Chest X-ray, PA view. Patient: 56 years old, sex M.
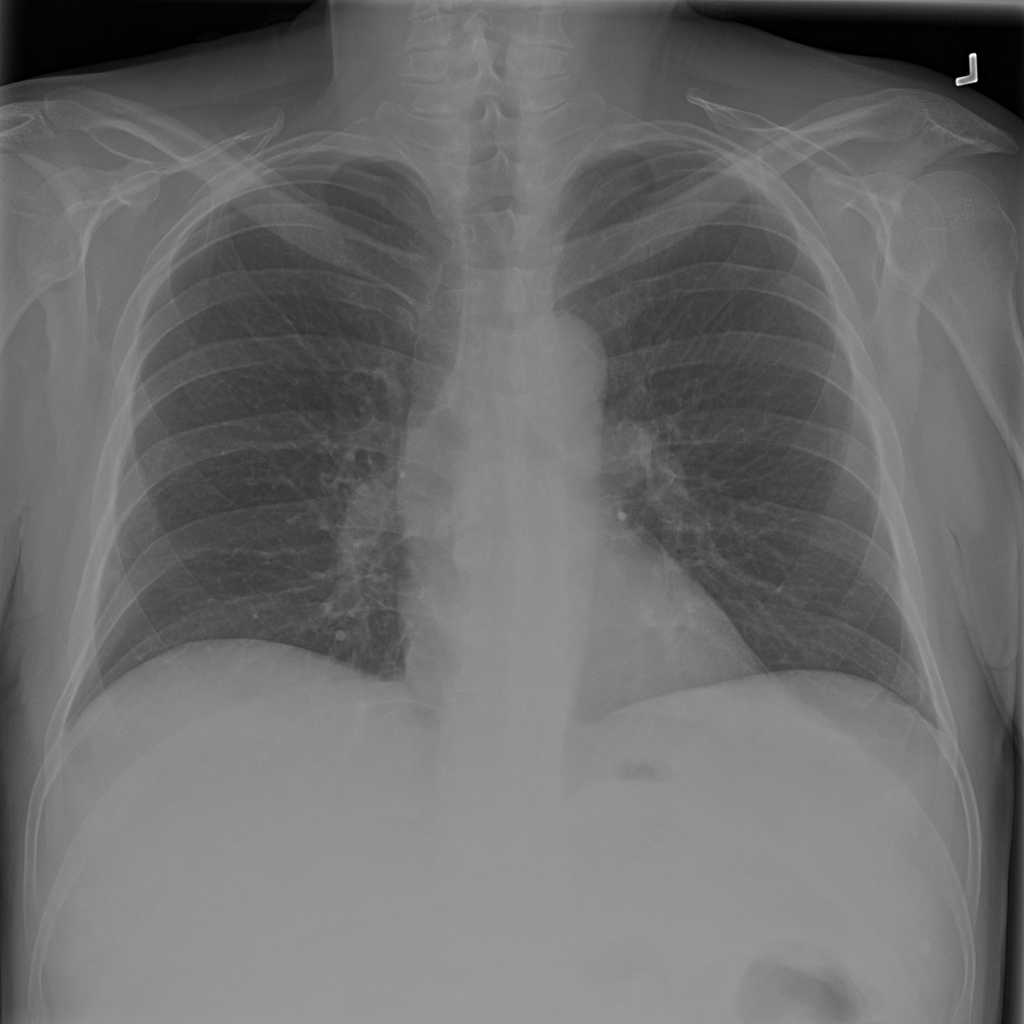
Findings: No Finding